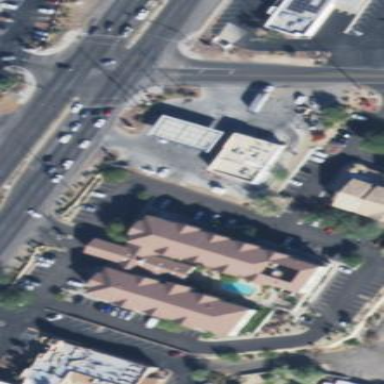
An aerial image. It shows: Hotel.